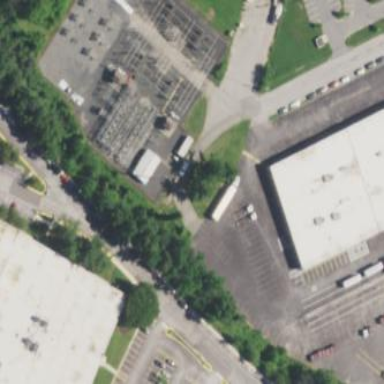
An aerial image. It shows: Power substation.